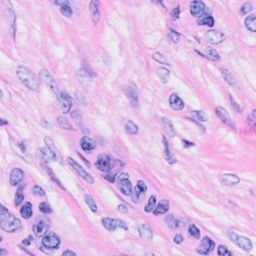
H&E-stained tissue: Breast